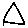
Label: triangle